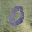
Label: 0